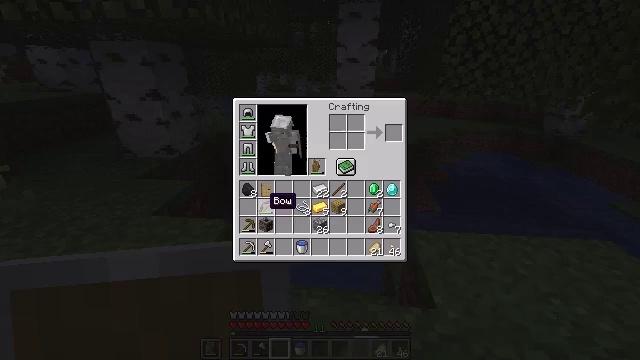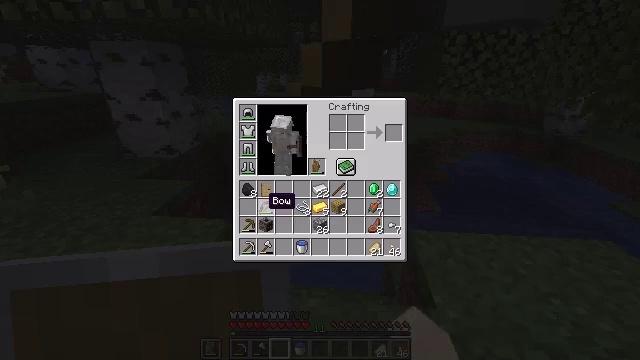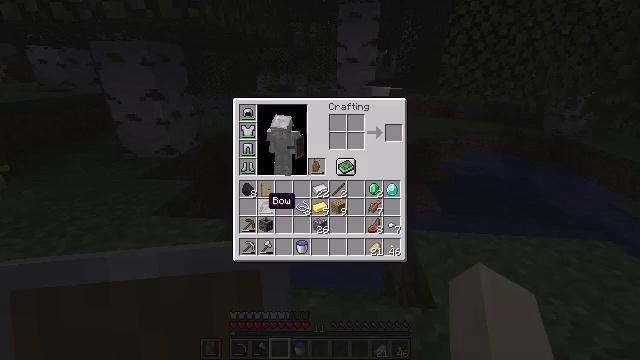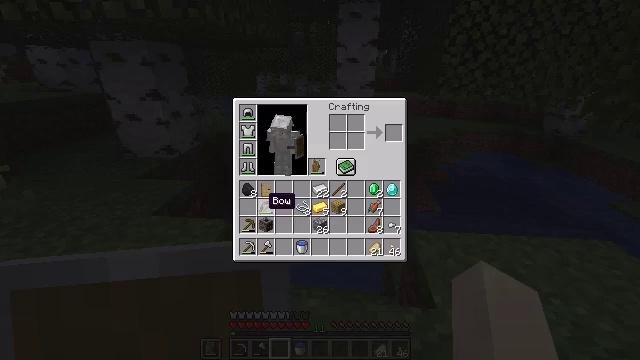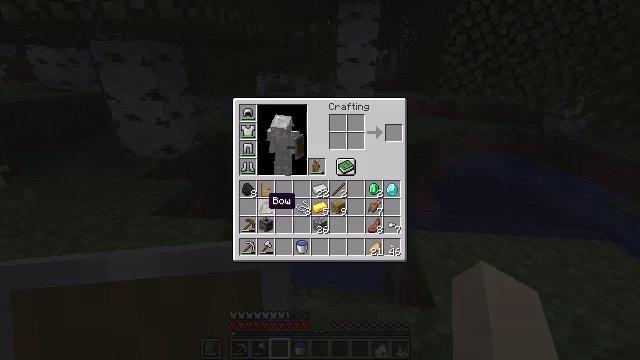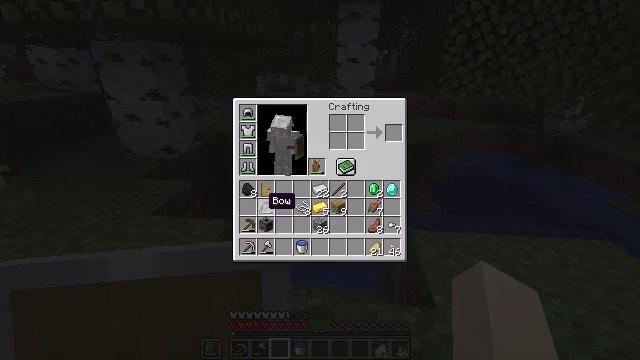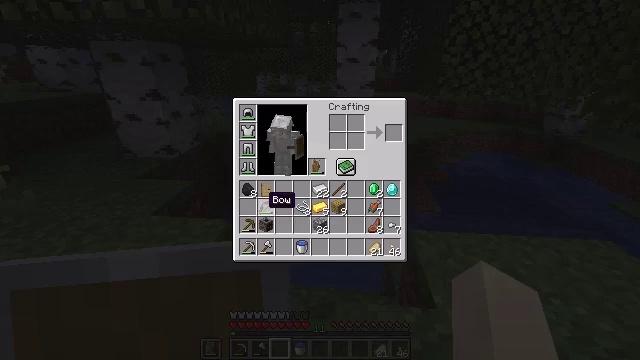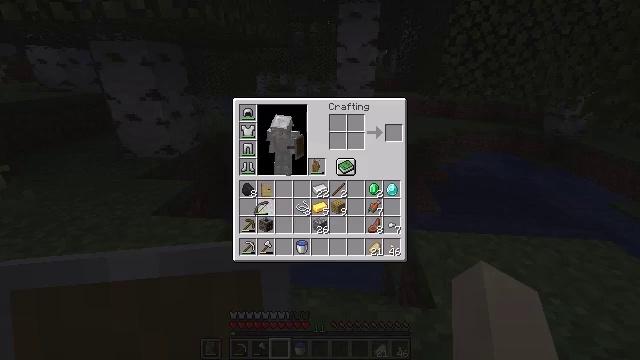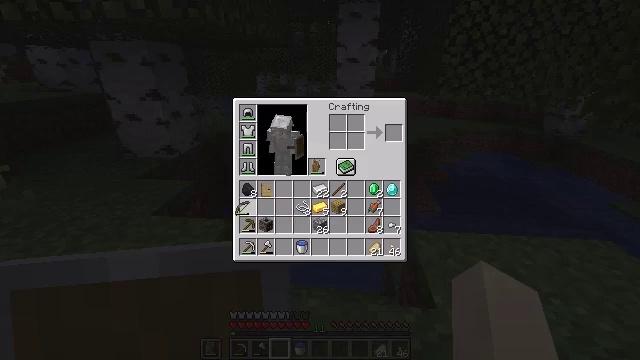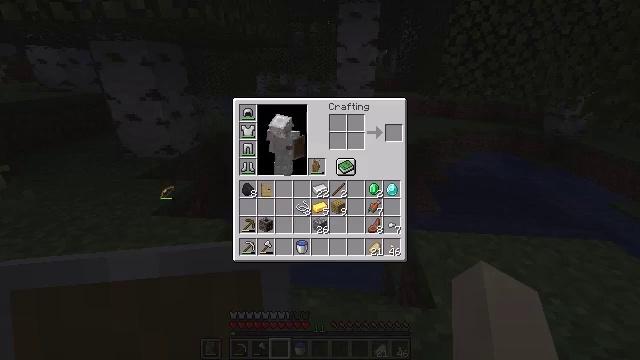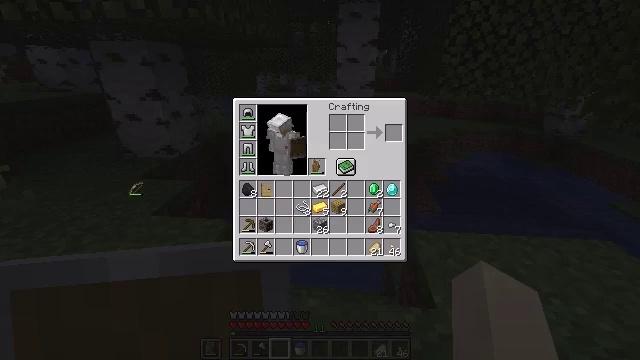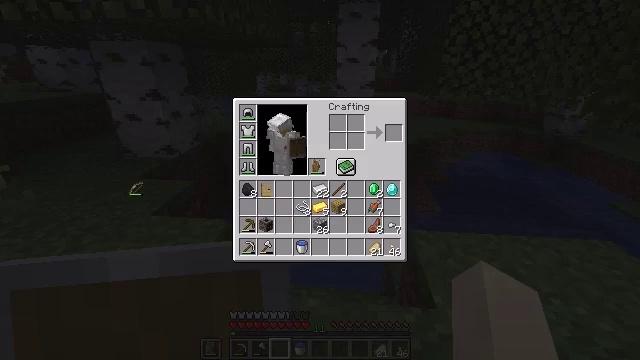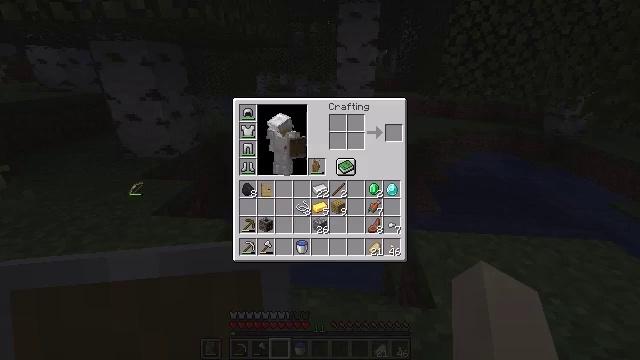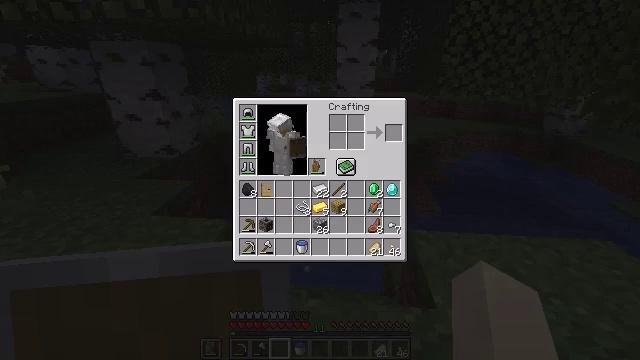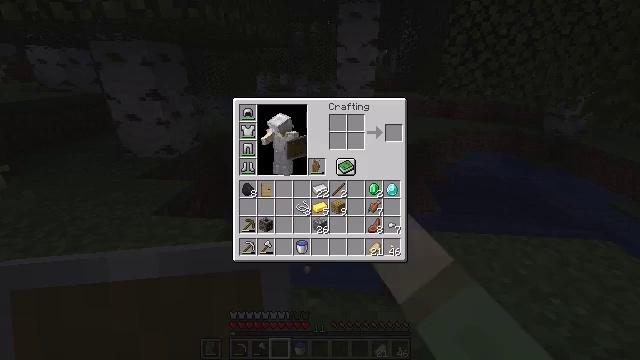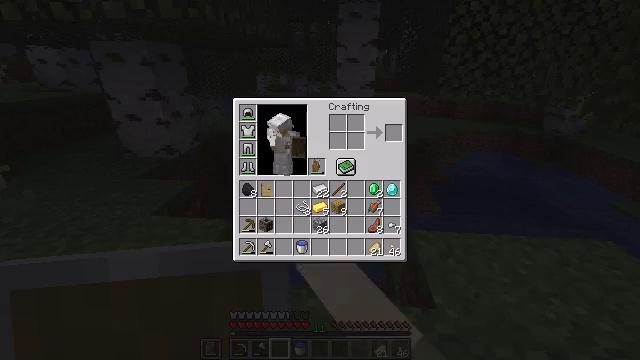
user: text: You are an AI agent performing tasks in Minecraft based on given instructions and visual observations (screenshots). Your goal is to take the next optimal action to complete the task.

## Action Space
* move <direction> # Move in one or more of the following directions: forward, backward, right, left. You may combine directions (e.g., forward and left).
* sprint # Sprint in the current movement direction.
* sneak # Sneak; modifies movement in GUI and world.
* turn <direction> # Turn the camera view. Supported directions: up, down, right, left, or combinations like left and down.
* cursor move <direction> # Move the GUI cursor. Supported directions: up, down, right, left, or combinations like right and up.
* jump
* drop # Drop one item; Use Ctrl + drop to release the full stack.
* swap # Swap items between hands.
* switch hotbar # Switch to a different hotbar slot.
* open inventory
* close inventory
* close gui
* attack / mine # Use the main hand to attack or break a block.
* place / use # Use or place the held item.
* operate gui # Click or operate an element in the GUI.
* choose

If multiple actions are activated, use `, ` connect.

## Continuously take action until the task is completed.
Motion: motion action
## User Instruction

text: Remove a bow from the inventory.
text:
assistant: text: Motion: open gui
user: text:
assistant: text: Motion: no_op
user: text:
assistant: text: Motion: no_op
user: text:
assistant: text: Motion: no_op
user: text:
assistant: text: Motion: no_op
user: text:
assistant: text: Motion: no_op
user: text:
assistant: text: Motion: operate gui
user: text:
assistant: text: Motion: cursor move left, operate gui
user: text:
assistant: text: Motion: cursor move left and up
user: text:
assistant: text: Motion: cursor move left
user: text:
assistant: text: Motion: operate gui
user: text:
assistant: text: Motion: operate gui
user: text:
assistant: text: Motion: no_op
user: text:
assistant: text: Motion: no_op
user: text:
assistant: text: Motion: no_op
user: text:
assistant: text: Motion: no_op
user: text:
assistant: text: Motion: no_op
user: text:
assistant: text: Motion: no_op